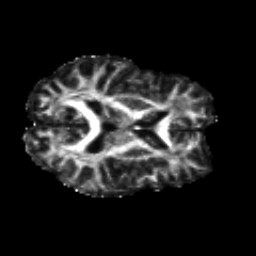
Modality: FA
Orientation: axial
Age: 32
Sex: male
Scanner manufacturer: siemens
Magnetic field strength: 3 T
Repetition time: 8.8 s
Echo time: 0.085 s